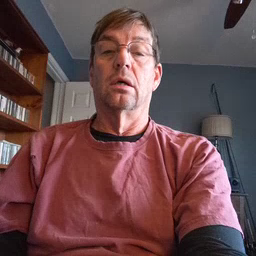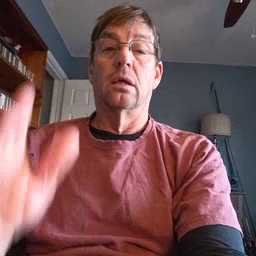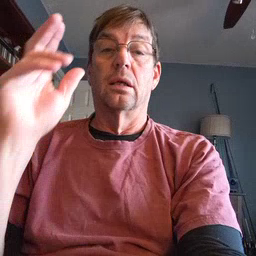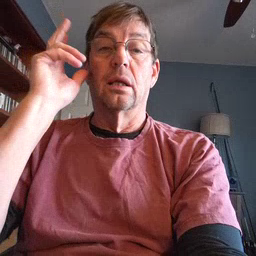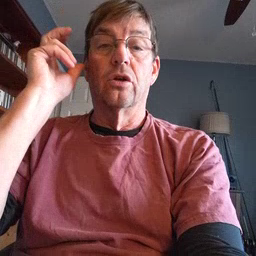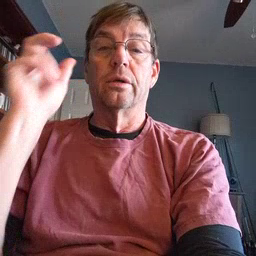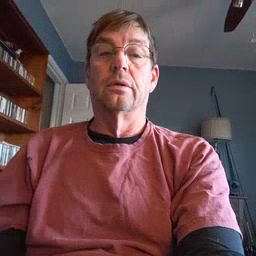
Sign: hear